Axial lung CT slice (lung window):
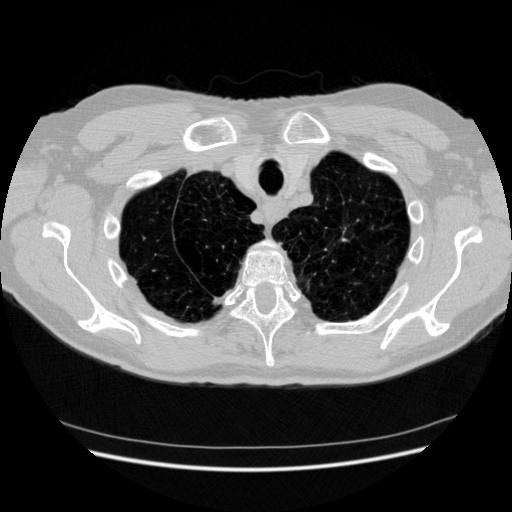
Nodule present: no